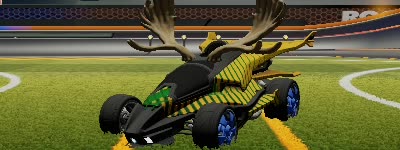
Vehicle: aftershock